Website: walmart
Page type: gifting
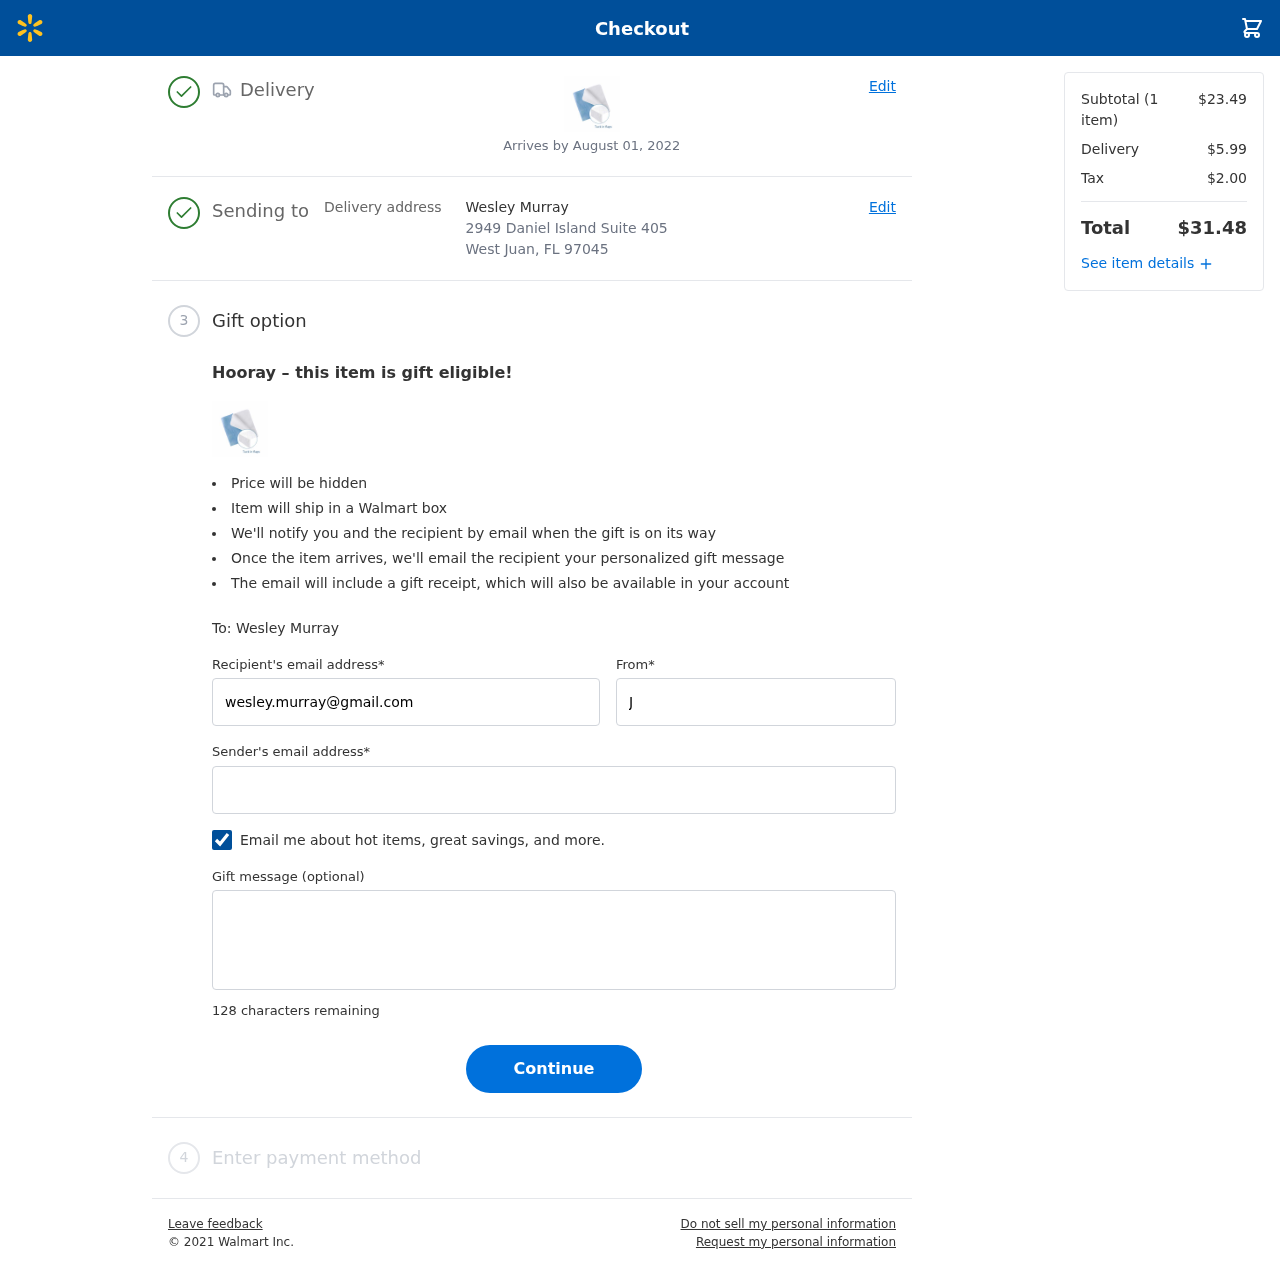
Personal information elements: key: PII_CITY_STATE_ZIP
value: West Juan, FL 97045
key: PII_EMAIL
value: jason.wright@gmail.com
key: PII_FIRSTNAME
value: Jason
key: PII_GIFT_EMAIL
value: wesley.murray@gmail.com
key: PII_GIFT_FULLNAME
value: Wesley Murray
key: PII_GIFT_MESSAGE
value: Hey Wesley, I thought these cozy pad protectors would come in handy for those late-night moments. Can't wait to see how much easier they make things for you! Enjoy!
Jason
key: PII_STREET
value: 2949 Daniel Island Suite 405
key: PII_GIFT_FIRSTNAME
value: Wesley
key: PII_GIFT_LASTNAME
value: Murray
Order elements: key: ORDER_DELIVERY_DATE
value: Arrives by August 01, 2022
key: ORDER_NUM_ITEMS
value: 1
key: ORDER_SUBTOTAL
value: $23.49
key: ORDER_SHIPPING_COST
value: $5.99
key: ORDER_TAX
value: $2.00
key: ORDER_TOTAL
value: $31.48